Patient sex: M
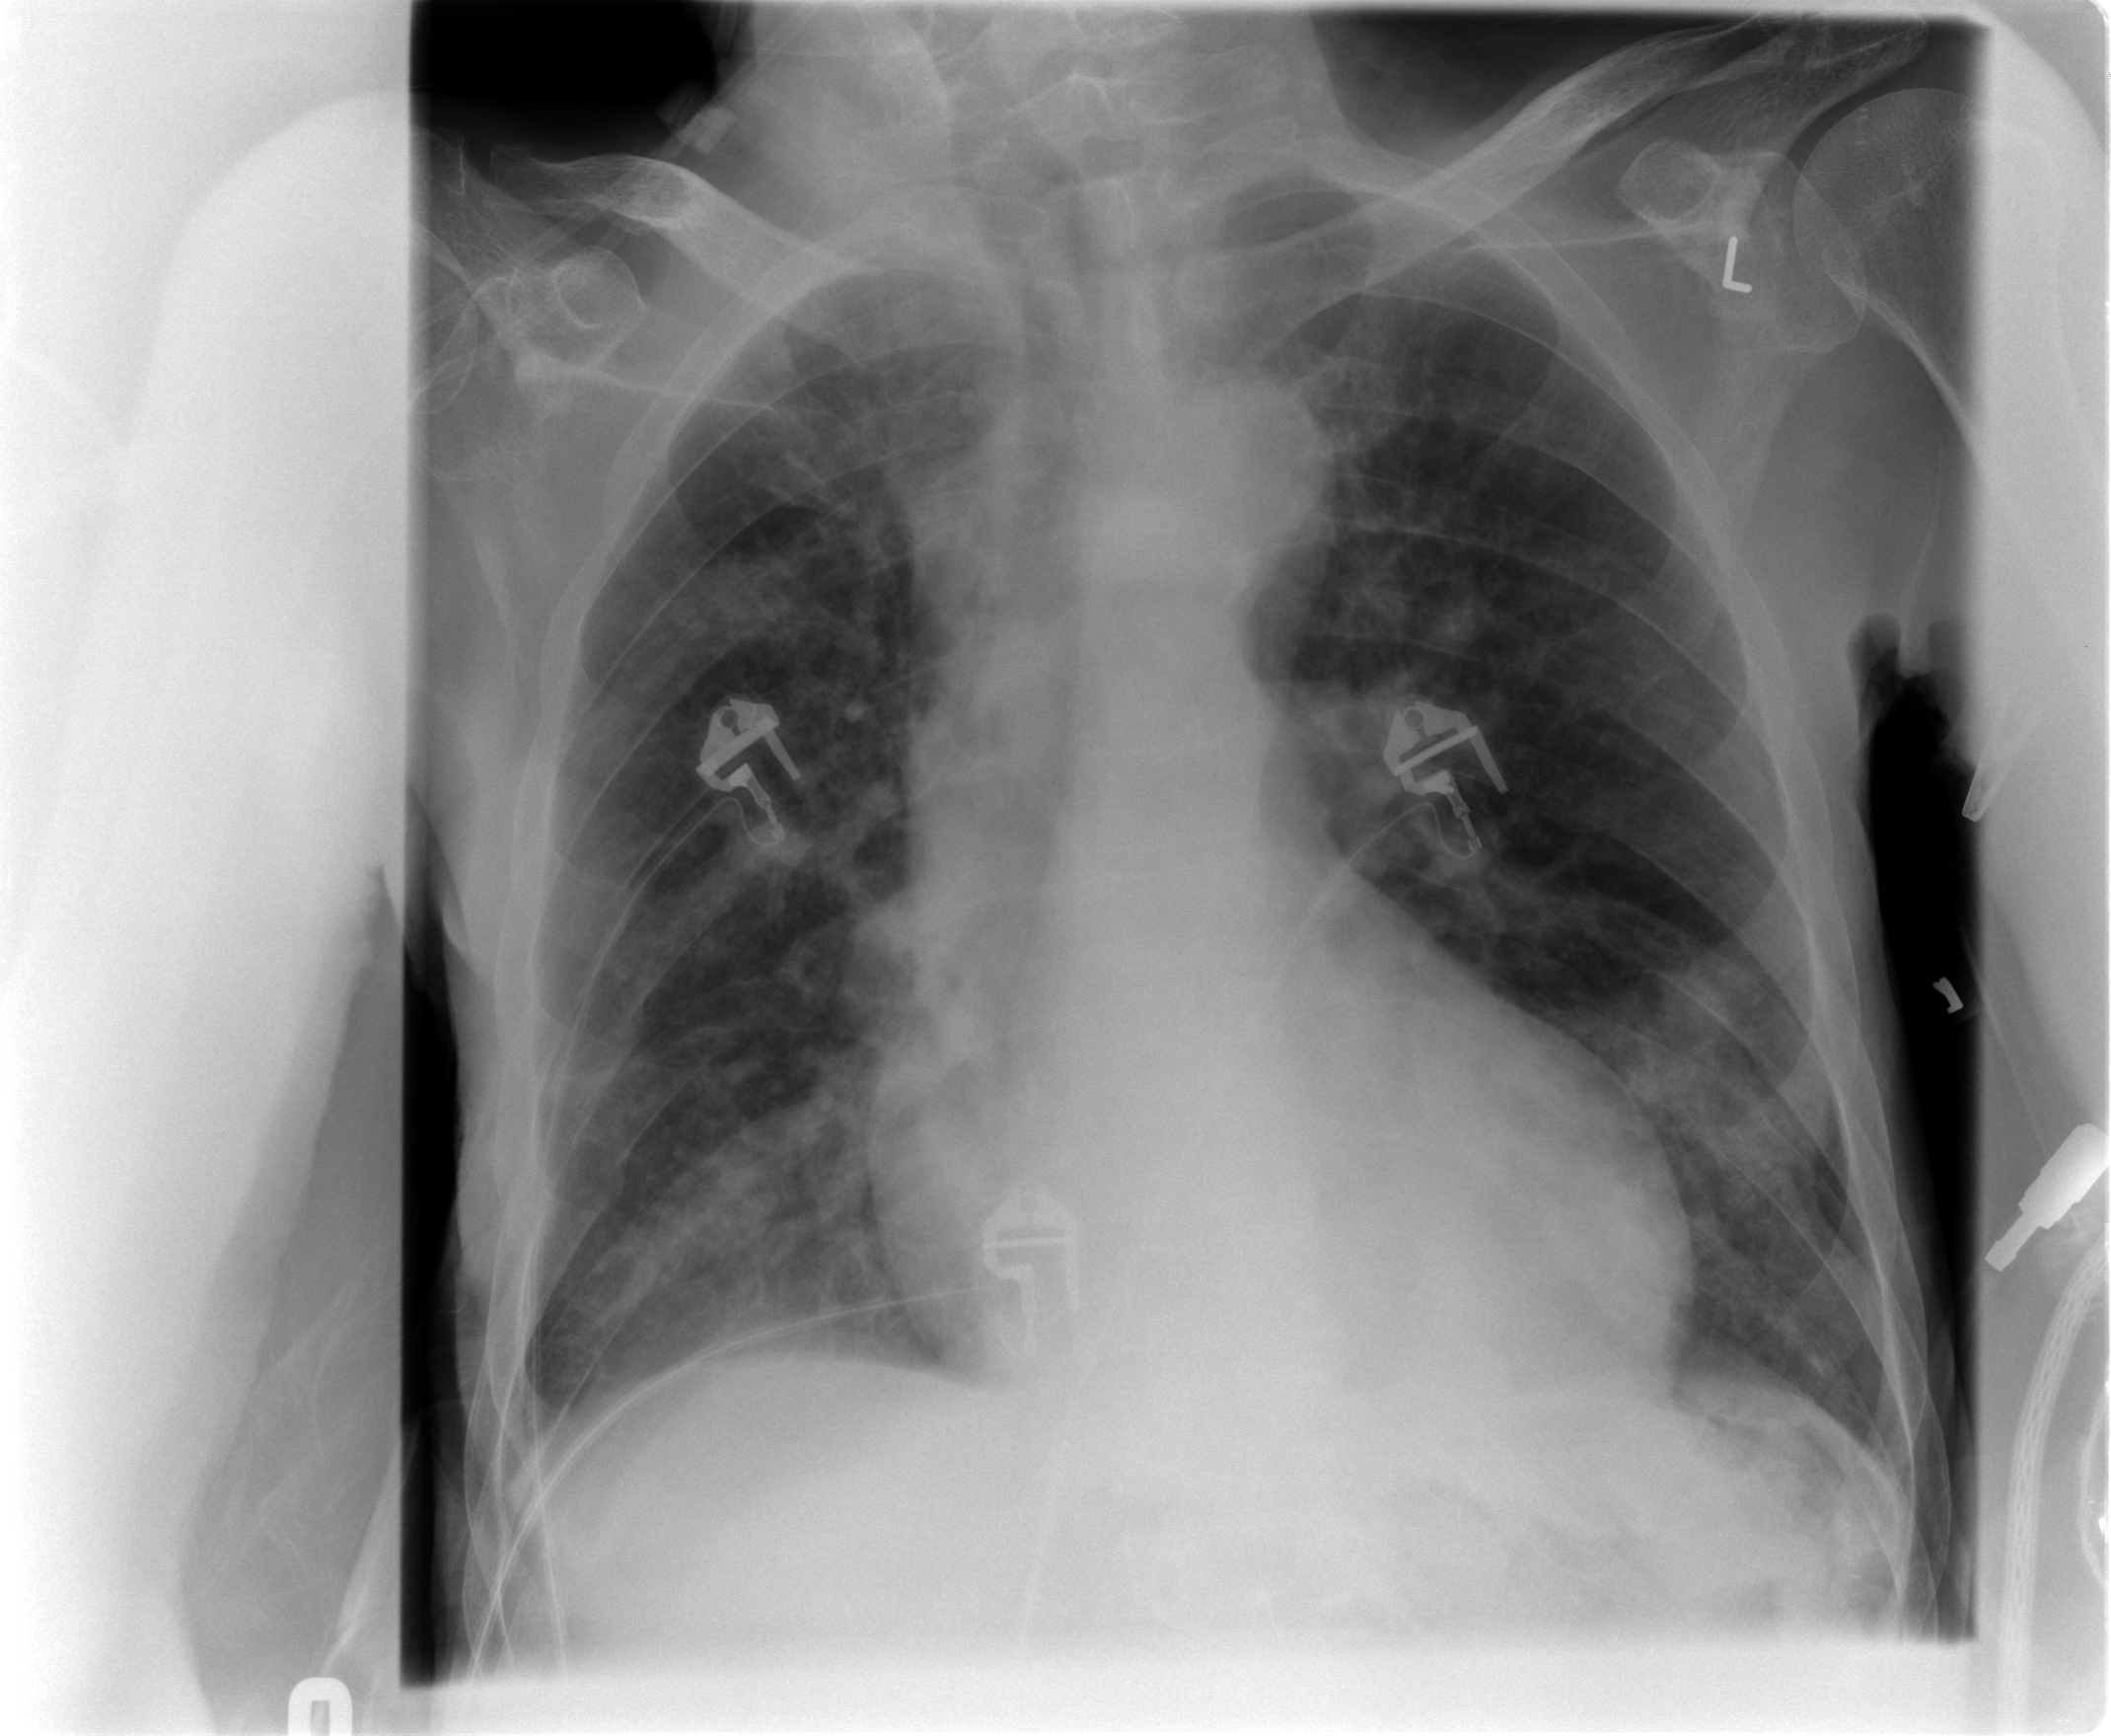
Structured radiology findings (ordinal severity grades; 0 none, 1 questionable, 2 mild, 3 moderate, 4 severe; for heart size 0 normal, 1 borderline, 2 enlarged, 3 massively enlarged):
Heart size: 2
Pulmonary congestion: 2
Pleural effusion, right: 1
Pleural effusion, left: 0
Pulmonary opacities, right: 2
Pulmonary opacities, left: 2
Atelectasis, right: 2
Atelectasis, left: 2